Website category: auto
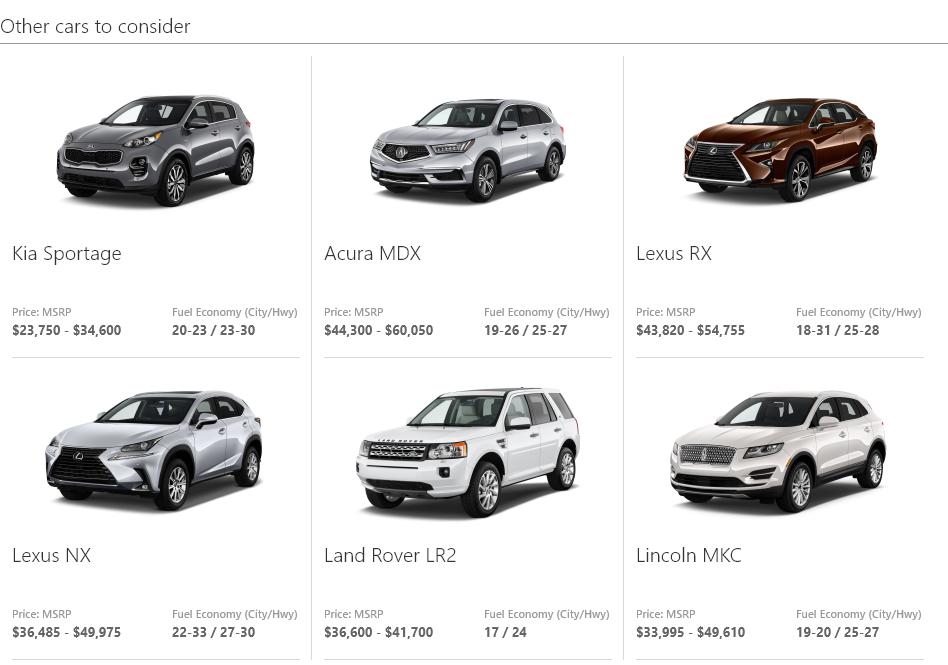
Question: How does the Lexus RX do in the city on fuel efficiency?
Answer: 18-31

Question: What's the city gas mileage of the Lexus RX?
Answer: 18-31

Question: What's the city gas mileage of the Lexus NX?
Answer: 22-33

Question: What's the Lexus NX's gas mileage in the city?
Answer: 22-33

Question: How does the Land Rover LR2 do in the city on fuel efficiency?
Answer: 17

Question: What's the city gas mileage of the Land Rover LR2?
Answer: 17

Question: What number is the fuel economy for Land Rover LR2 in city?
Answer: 17

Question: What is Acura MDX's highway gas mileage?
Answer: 25-27

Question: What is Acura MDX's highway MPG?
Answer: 25-27

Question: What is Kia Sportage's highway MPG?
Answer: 23-30

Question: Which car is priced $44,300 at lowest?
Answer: Acura MDX

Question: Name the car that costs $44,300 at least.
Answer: Acura MDX

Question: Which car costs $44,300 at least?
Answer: Acura MDX

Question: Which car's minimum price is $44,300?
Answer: Acura MDX

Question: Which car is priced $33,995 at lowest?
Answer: Lincoln MKC

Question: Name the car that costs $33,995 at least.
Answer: Lincoln MKC

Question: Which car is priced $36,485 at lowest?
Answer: Lexus NX

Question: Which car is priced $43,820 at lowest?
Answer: Lexus RX

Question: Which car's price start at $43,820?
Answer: Lexus RX

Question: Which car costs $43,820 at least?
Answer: Lexus RX

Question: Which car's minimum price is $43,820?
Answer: Lexus RX

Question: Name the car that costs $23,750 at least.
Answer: Kia Sportage

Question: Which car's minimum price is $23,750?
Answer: Kia Sportage

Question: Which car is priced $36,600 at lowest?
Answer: Land Rover LR2

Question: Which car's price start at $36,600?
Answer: Land Rover LR2

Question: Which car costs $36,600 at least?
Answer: Land Rover LR2

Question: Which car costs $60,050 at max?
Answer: Acura MDX

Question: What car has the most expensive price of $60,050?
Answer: Acura MDX

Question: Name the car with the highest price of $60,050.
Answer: Acura MDX

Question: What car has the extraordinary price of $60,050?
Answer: Acura MDX

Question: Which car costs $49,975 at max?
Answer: Lexus NX

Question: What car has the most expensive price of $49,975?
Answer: Lexus NX

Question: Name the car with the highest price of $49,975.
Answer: Lexus NX

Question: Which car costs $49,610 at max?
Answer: Lincoln MKC

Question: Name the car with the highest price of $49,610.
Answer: Lincoln MKC

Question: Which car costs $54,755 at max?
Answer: Lexus RX

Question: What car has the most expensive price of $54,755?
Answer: Lexus RX

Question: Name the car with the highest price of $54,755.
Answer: Lexus RX

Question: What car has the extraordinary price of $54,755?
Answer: Lexus RX

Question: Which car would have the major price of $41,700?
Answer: Land Rover LR2

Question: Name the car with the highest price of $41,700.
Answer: Land Rover LR2

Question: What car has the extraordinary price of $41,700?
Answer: Land Rover LR2

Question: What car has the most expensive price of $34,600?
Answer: Kia Sportage

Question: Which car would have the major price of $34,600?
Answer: Kia Sportage

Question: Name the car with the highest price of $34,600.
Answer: Kia Sportage

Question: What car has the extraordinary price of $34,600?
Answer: Kia Sportage

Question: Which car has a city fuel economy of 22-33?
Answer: Lexus NX

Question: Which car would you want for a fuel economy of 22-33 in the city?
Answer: Lexus NX

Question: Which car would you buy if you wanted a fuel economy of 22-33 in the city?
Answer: Lexus NX

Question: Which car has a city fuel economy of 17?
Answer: Land Rover LR2

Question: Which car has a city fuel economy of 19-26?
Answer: Acura MDX

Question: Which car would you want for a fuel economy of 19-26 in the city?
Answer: Acura MDX

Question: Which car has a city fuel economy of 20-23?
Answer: Kia Sportage

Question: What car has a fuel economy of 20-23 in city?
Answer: Kia Sportage

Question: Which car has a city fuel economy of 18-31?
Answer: Lexus RX

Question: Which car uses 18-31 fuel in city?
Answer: Lexus RX

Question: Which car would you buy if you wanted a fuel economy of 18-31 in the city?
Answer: Lexus RX

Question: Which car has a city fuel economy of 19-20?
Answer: Lincoln MKC

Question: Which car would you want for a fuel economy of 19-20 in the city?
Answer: Lincoln MKC

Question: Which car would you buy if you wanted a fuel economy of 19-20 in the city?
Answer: Lincoln MKC

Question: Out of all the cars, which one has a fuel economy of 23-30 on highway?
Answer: Kia Sportage

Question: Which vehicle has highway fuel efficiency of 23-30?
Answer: Kia Sportage

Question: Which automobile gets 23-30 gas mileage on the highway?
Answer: Kia Sportage

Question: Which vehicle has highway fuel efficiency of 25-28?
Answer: Lexus RX